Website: bh-photo
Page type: address-validator
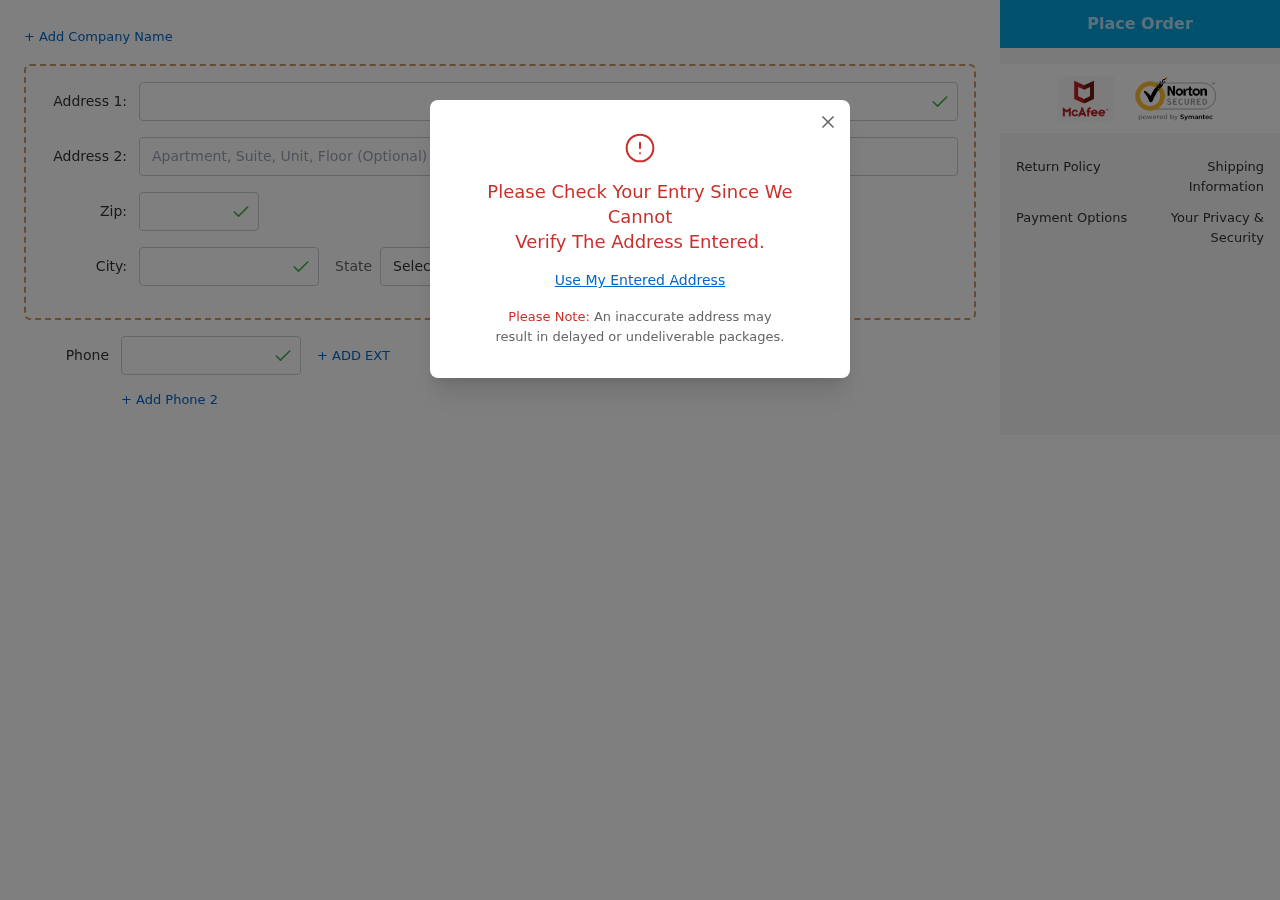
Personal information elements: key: PII_CITY
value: Johnchester
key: PII_PHONE
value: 5584800955
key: PII_POSTCODE
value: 31250
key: PII_STATE_ABBR
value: MN
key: PII_STREET
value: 2535 Mckenzie Ports